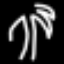
Label: palm tree